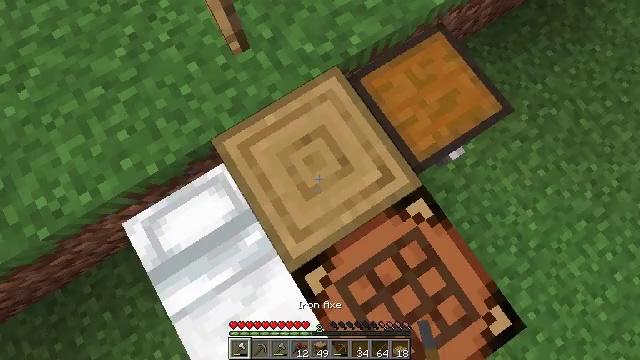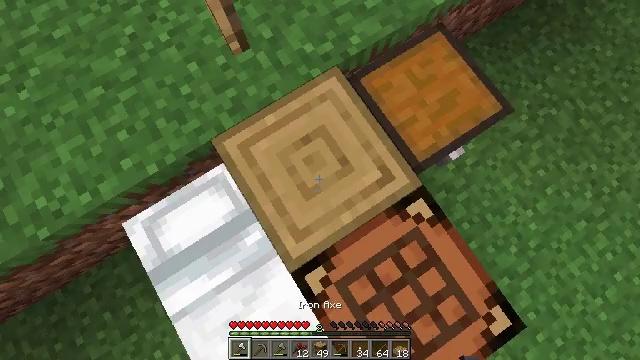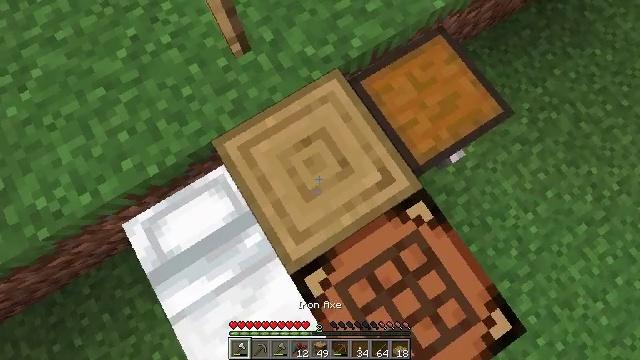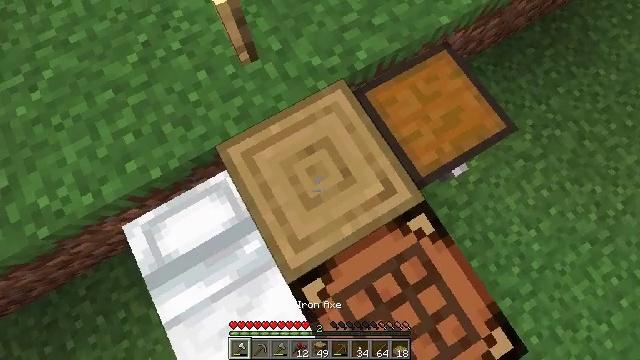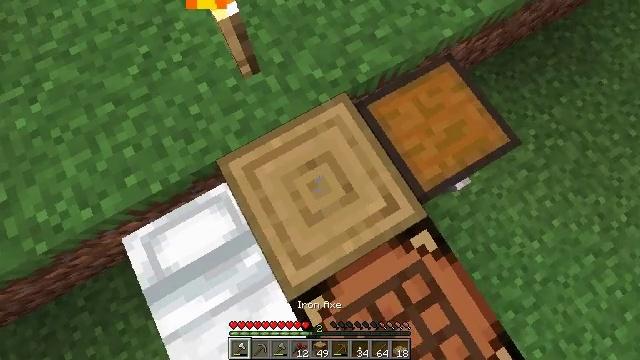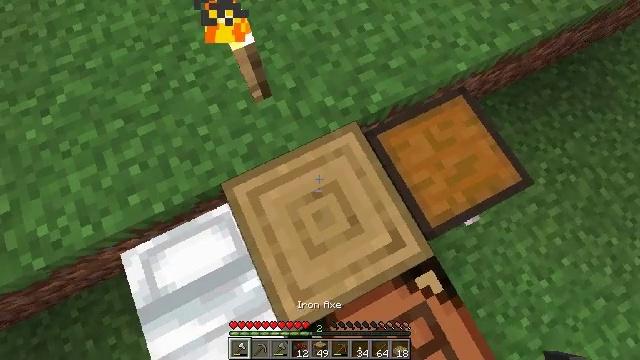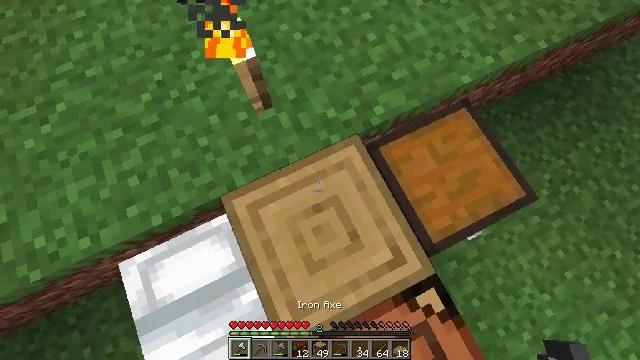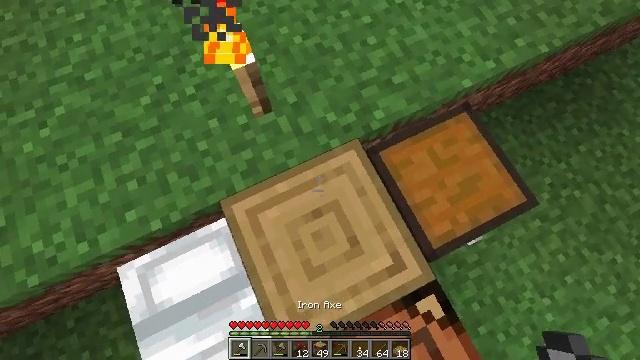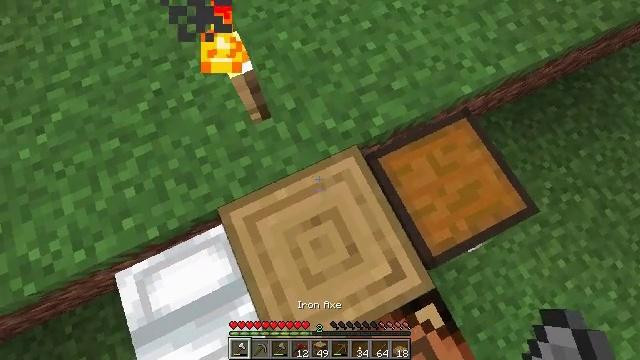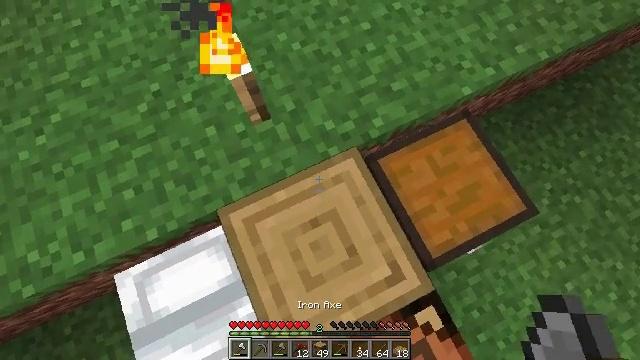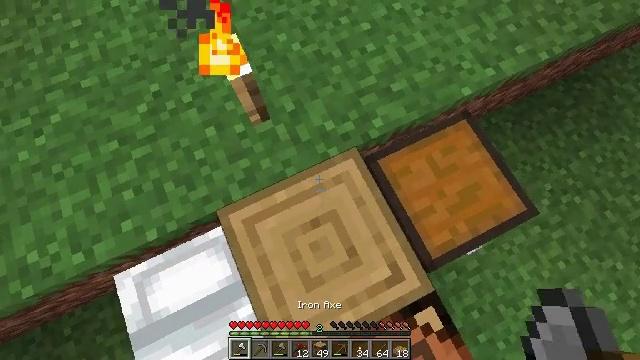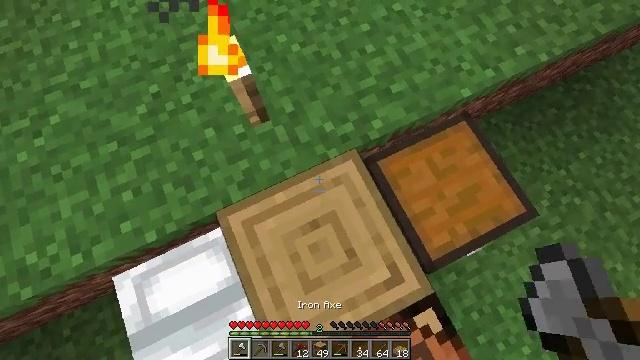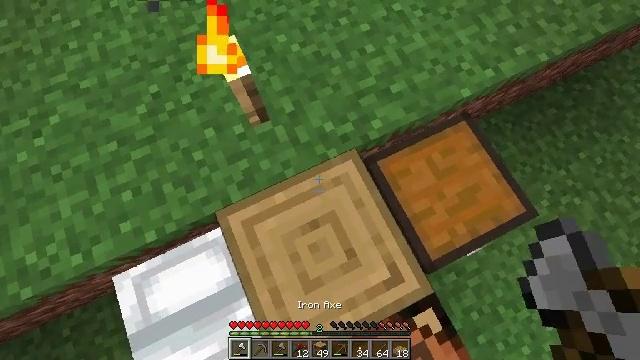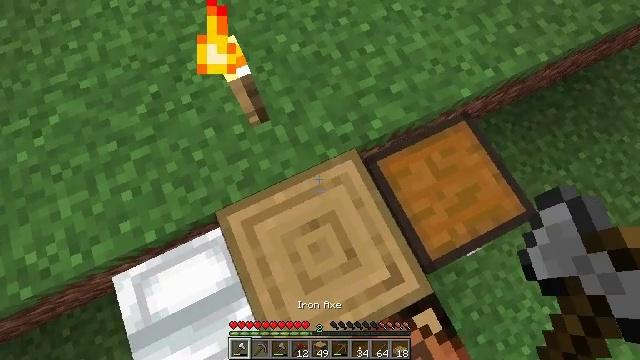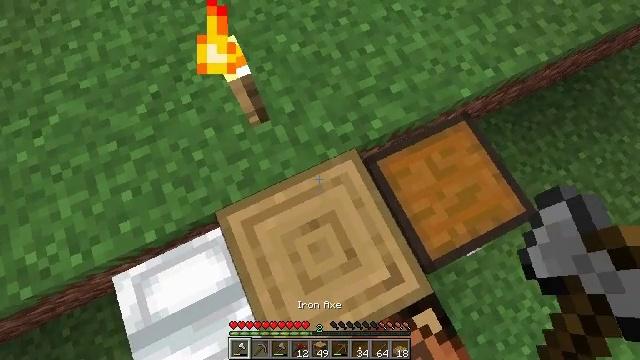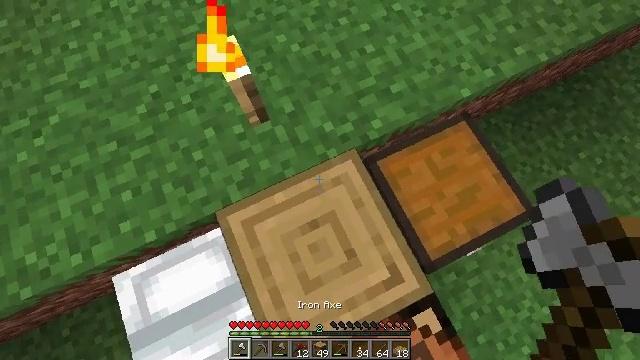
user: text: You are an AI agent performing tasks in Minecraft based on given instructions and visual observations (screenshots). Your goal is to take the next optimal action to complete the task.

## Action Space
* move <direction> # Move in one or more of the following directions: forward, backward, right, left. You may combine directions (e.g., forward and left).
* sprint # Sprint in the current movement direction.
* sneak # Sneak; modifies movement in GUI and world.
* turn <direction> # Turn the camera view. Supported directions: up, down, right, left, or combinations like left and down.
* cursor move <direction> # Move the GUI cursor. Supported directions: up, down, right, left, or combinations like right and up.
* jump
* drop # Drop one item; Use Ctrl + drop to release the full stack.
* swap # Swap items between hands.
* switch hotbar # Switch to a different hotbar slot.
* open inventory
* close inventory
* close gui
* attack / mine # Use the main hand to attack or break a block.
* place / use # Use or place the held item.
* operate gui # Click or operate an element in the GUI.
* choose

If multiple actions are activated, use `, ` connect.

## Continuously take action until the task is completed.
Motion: motion action
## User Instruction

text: Attack the torch to pick it up.
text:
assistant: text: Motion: no_op
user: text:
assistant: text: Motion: no_op
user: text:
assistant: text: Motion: turn left and up
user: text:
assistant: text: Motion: move forward
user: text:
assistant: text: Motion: move forward, turn left and up
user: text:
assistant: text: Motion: no_op
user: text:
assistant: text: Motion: no_op
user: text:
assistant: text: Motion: no_op
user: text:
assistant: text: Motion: no_op
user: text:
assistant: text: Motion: no_op
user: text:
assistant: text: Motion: no_op
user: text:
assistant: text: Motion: no_op
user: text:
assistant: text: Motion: no_op
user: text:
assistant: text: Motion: no_op
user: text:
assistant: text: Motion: no_op
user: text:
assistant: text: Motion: move back
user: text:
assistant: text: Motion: move back
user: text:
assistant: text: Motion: move back, turn up
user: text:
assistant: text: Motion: move back, turn up
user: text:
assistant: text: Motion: move back, turn left and up
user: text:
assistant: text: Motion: turn up
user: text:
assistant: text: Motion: turn up
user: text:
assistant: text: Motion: turn up
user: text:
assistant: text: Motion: no_op
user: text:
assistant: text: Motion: use / place
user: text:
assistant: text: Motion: use / place
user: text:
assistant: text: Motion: use / place
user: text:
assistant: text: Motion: no_op
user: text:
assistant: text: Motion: no_op
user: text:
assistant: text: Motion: no_op